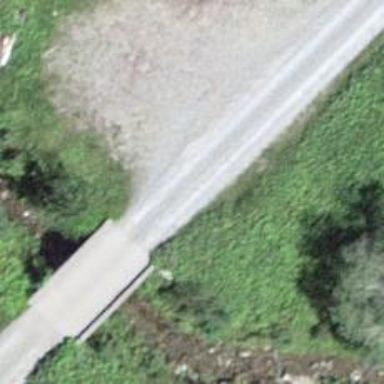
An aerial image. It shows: Track road with grade3 tracktype. The road has bridge.